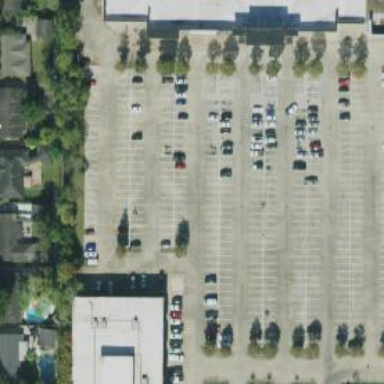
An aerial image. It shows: Parking space.